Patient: sex M, age 61
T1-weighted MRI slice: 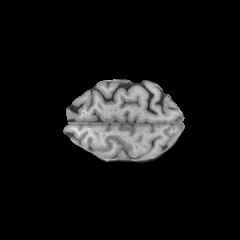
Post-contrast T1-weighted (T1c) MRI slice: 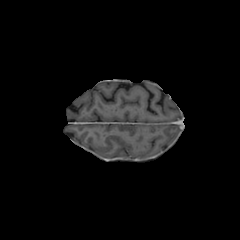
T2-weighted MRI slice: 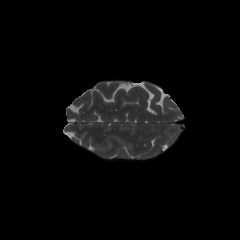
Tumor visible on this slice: no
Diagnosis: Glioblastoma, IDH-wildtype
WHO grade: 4